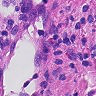
Metastatic tissue present: no